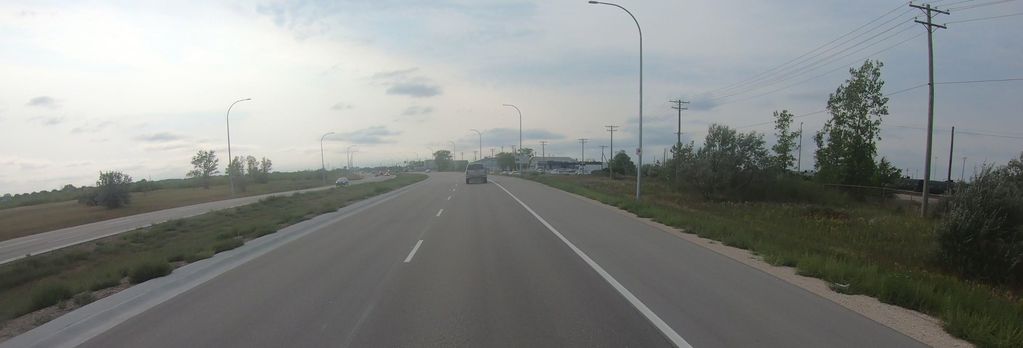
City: winnipeg